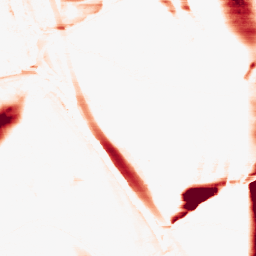
Category: morphological
Decomposition family: morphological_rect
Decomposition parameters: operation: opening
width: 50
height: 3
Upsampling method: edge_directed
Upsampling parameters: scale: 2
Upsampling scale: 2